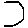
Label: hexagon